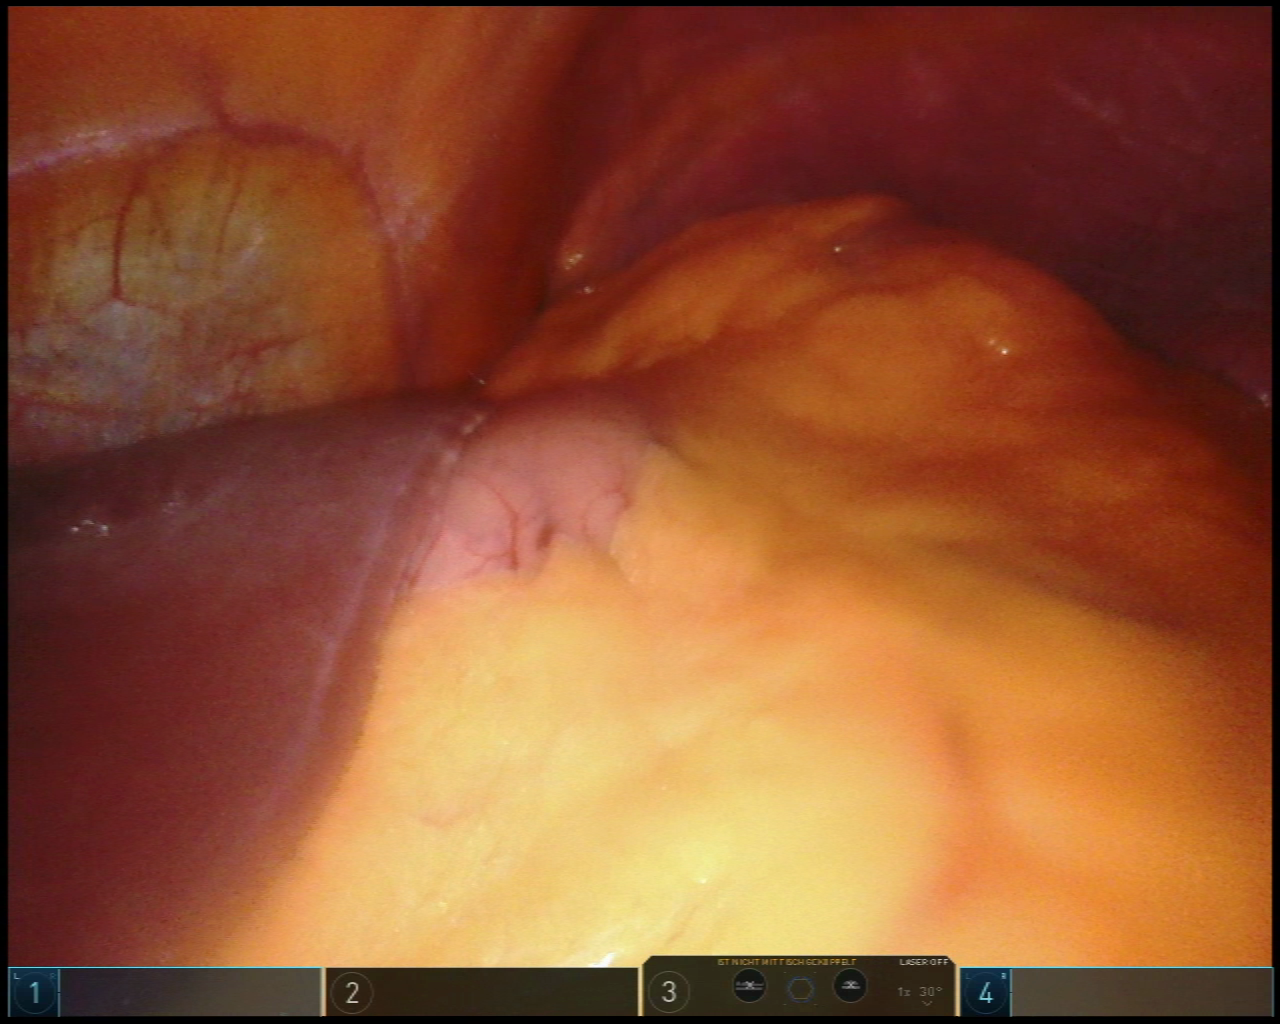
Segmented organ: liver
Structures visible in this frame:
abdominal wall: yes
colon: no
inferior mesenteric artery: no
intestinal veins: no
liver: yes
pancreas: no
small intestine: no
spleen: no
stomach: yes
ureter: no
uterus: no
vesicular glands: no